Interaction volume radius: 5 \u00c5
Interaction volume height: 10 \u00c5
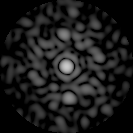
Disorder parameter: 0.8654